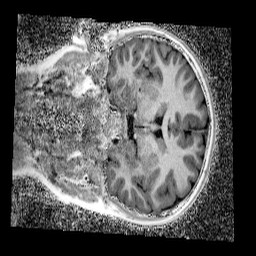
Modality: UNIT1_denoised
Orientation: coronal
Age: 10
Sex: male
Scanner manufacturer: siemens
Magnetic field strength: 3 T
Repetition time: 4 s
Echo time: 0.00299 s